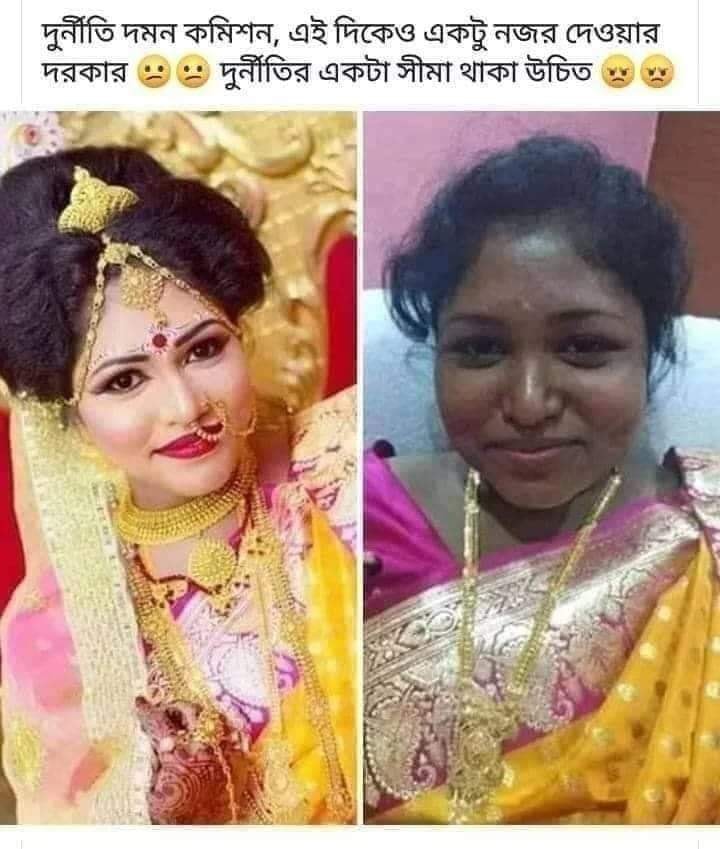
Caption: দুুর্নীতি দমন কমিশন, এই দিকেও একটু নজর দেওয়ার দরকার    দুর্নীতির একটা সীমা থাকা উচিৎ
Label: hate